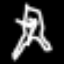
Label: The Eiffel Tower